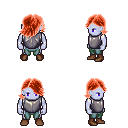
a pixel art fantasy rpg character, male body template, dark elf, purple skin, steel chest armor, teal pants, red swoop hairstyle, brown shoes, four views (front, back, left, right), 2x2 character sprite sheet, small pixel art, hard edges, no anti-aliasing